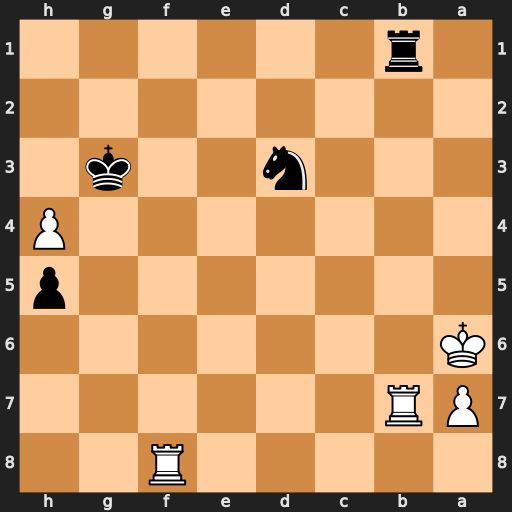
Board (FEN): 5R2/PR6/K7/7p/7P/3n2k1/8/1r6
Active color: b
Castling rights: -
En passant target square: -
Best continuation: Nc5+ Ka5 Nxb7+